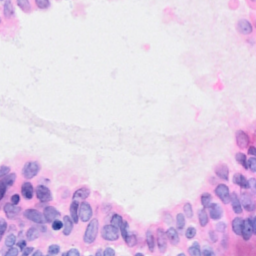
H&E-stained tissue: Breast